Question: I'm drawing some objects to a view in my application using OpenGL with GLKit. I have been trying to add a stroke to one of the objects I'm drawing, but I can't figure out a good way to do that. I could probably add a stroke using a texture or by drawing lines over the object, but those don't sound like good/smart methods. What is the usual method to draw an object with a stroke?
This is the code I'm currently using ('modelViewMatrix' and 'vertices' are defined elsewhere):
'''
GLKBaseEffect *effect = [[GLKBaseEffect alloc] init];
effect.useConstantColor = YES;
effect.constantColor = kPlayerColor;
effect.transform.projectionMatrix = modelViewMatrix;
[effect prepareToDraw];
glEnableVertexAttribArray(GLKVertexAttribPosition);
glVertexAttribPointer(GLKVertexAttribPosition, 2, GL_FLOAT, GL_FALSE, 0, vertices);
glDrawArrays(GL_TRIANGLE_STRIP, 0, sizeof(vertices) / sizeof(vertices[0]));
glDisableVertexAttribArray(GLKVertexAttribPosition);
'''
In the following picture you can see what I currently draw (on the left) and what I would like to draw (on the right):

So basically all I'd like to do is add a stroke (in this case black) to an object. Not all objects are as simple as this example.
Summarized my question is: how do draw an object using OpenGL?
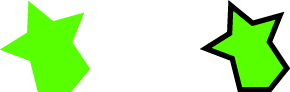
Answer: Simplest way to do outline like that is to render model as wire frame with thick lines, then render it again normally above the lines.
Or you can render abit scaled up model with solid color and the again render normally.